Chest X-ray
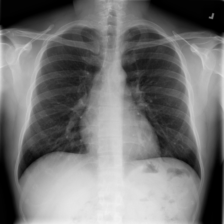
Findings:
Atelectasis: negative
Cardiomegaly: negative
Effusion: negative
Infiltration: negative
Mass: negative
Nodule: negative
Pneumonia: negative
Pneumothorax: negative
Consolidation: negative
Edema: negative
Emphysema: negative
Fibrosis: negative
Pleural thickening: negative
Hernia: negative